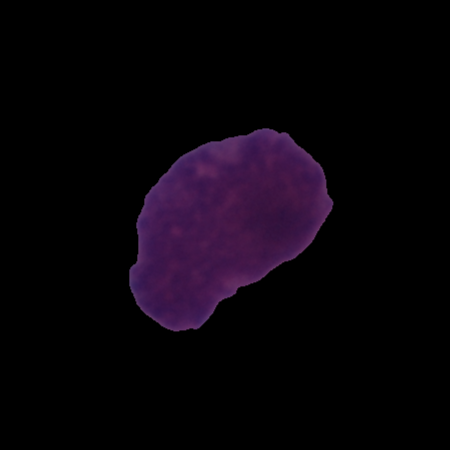
Label: cancer